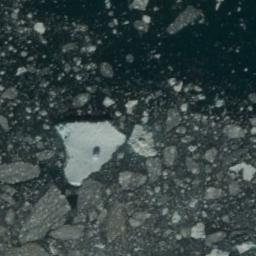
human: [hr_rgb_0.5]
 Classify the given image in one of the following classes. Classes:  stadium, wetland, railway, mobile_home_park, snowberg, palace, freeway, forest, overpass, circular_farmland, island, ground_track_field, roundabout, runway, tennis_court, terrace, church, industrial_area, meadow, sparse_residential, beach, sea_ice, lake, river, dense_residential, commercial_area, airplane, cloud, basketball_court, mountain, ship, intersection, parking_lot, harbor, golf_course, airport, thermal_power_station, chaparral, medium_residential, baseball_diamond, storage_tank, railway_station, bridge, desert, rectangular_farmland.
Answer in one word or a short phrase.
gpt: sea_ice